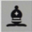
Piece: bB